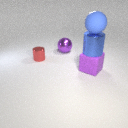
large purple metal sphere behind large purple rubber cube